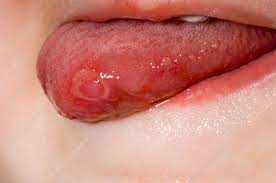
Condition: Mouth Ulcer